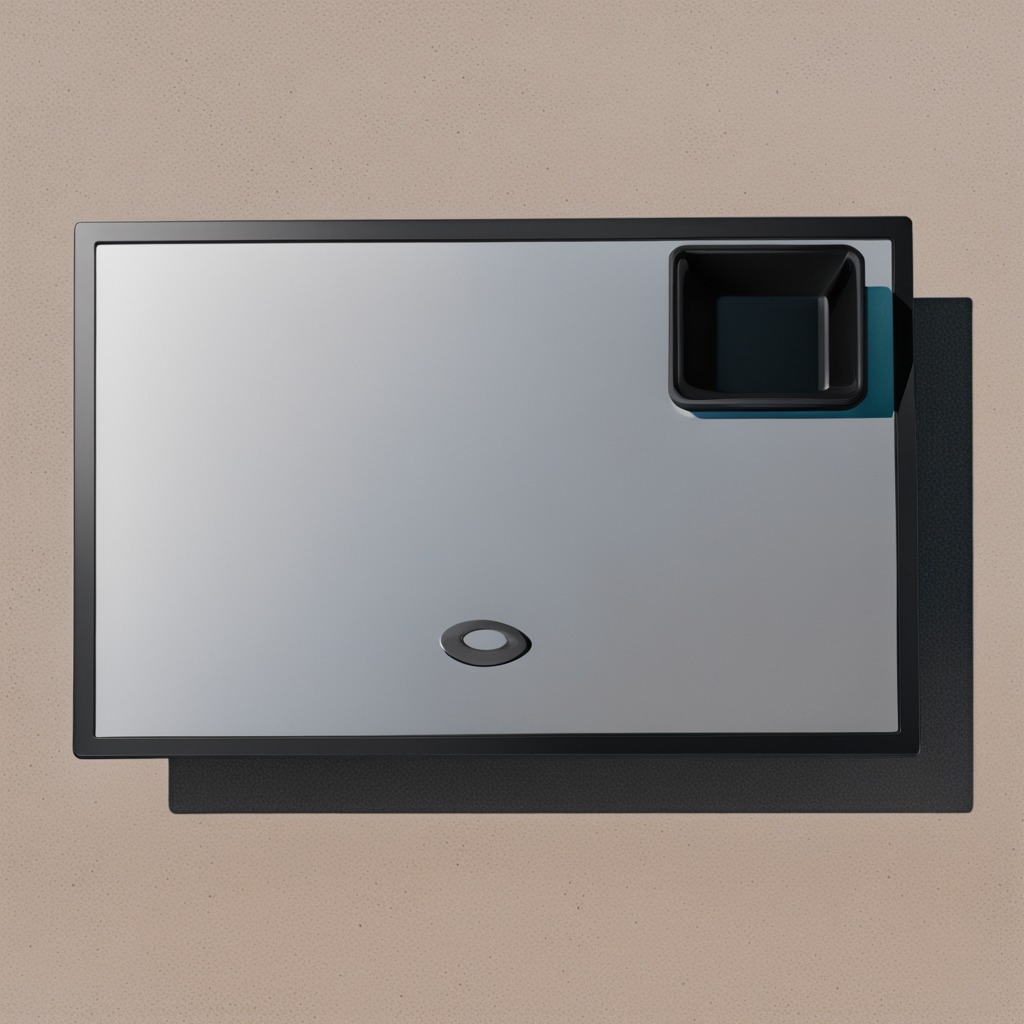
A flat metal washer lying on a clean utility table in a temporary outdoor tool station textured surface afternoon light completely empty no clutter no objects on or around the table